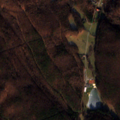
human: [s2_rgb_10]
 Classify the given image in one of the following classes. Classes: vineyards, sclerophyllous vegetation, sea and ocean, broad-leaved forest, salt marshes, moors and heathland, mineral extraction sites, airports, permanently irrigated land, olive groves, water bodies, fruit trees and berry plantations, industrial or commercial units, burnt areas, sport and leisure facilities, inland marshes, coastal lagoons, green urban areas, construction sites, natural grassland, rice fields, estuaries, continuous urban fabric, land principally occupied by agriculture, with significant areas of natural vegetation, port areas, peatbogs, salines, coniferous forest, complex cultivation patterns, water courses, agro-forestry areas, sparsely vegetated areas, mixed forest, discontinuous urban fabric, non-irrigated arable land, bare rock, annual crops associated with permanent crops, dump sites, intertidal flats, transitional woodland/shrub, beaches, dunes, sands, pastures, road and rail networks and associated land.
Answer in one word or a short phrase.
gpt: pastures, broad-leaved forest, mixed forest